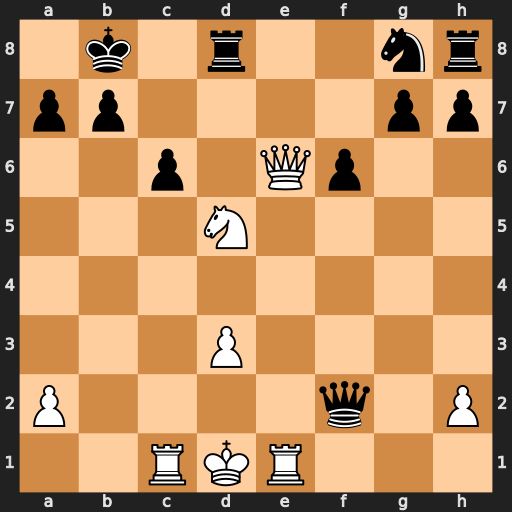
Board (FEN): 1k1r2nr/pp4pp/2p1Qp2/3N4/8/3P4/P4q1P/2RKR3
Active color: w
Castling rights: -
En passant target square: -
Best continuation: Qd6+ Rxd6 Re8+ Rd8 Rxd8#